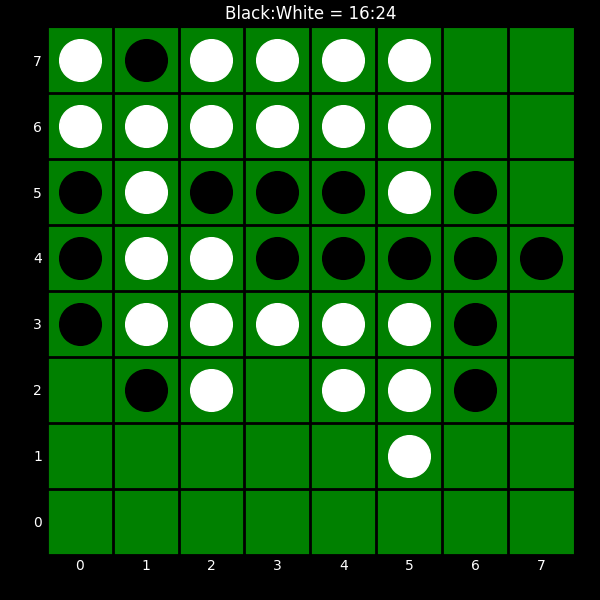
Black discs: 16
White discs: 24